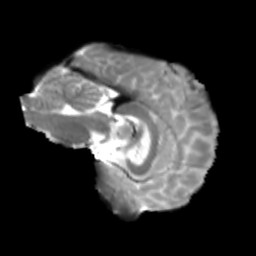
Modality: T2w
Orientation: sagittal
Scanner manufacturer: siemens
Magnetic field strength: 3 T
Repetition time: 4 s
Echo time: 0.0594 s